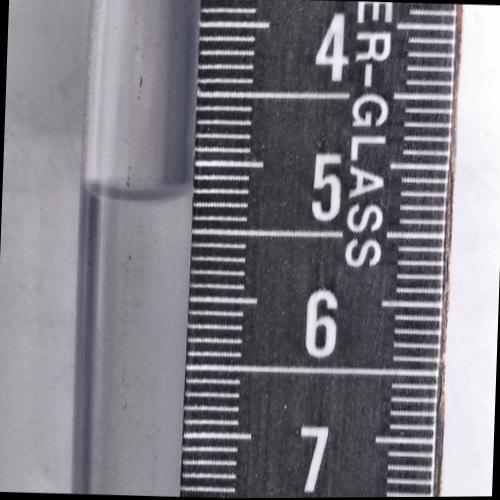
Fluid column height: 5.2 cm